Interaction volume radius: 5 \u00c5
Interaction volume height: 15 \u00c5
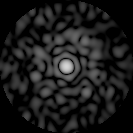
Disorder parameter: 0.8796